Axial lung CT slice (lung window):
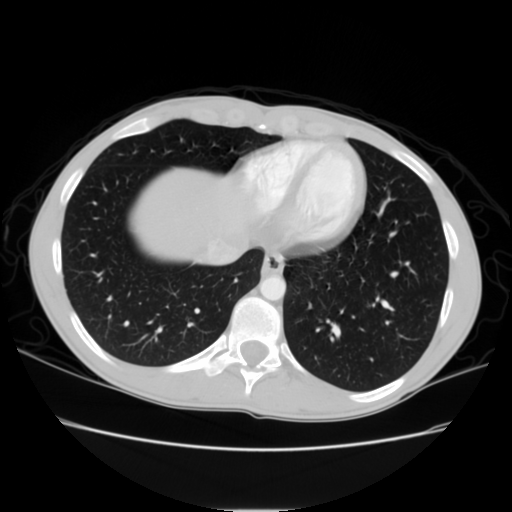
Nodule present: no